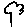
Label: tree